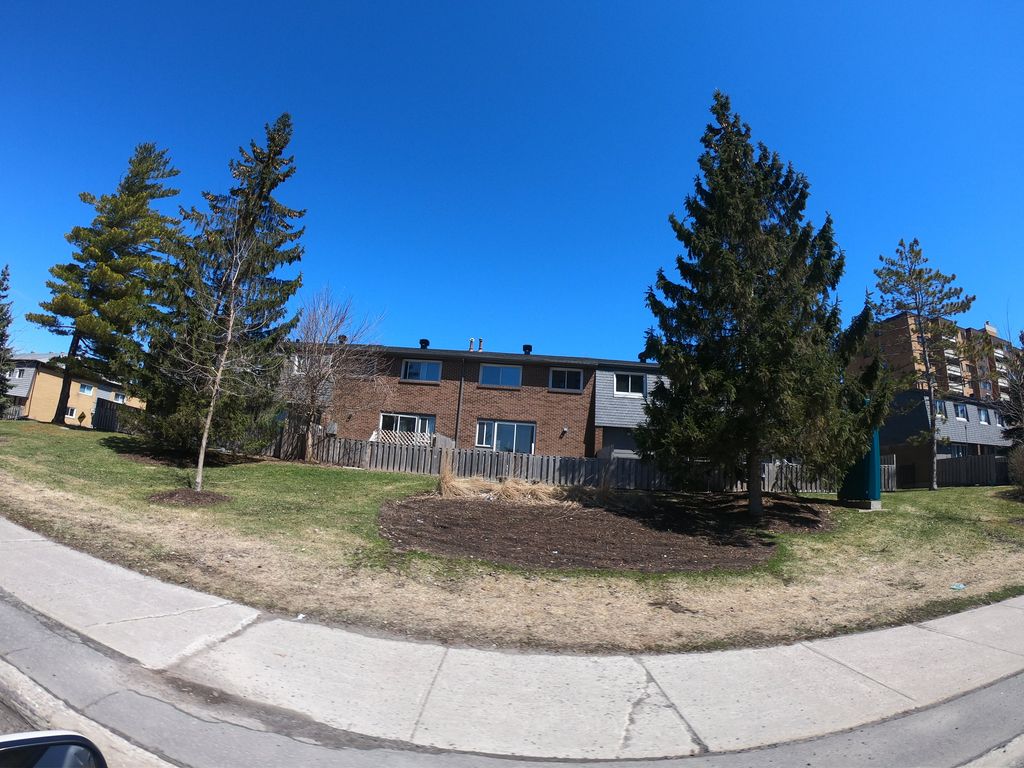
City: ottawa-gatineau